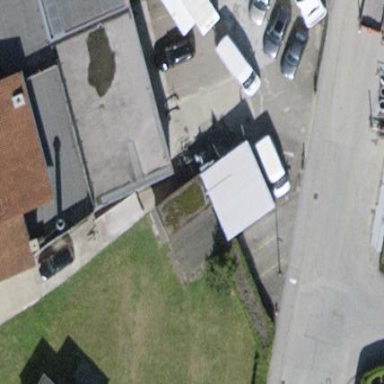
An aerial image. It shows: Shed.